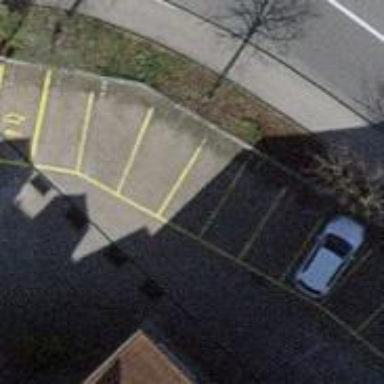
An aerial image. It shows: Asphalt parking aisle off service road.